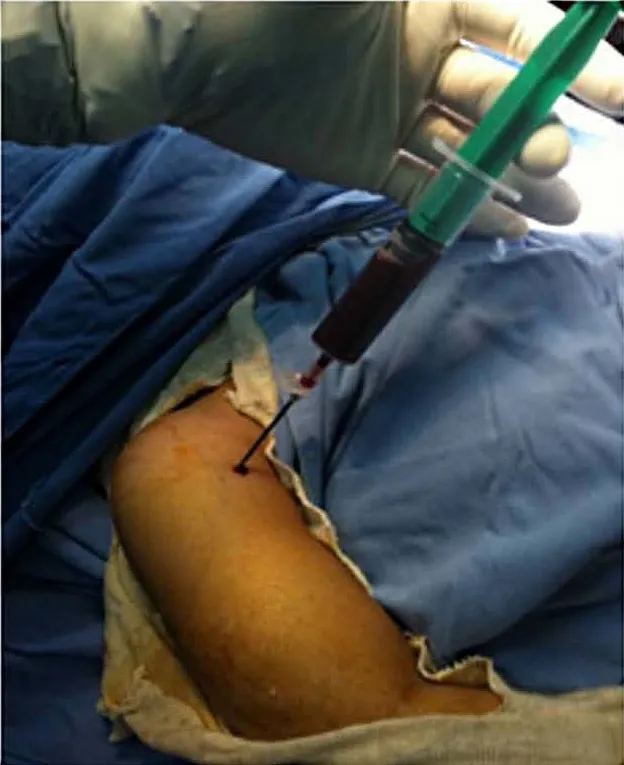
Subperiosteal hematomas evacuated after surgical approach.
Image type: medical_photograph (other_medical_photograph)